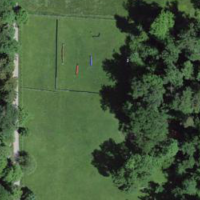
EUNIS habitat code: 53
Species observed at this site:
Corylus avellana
Urtica dioica